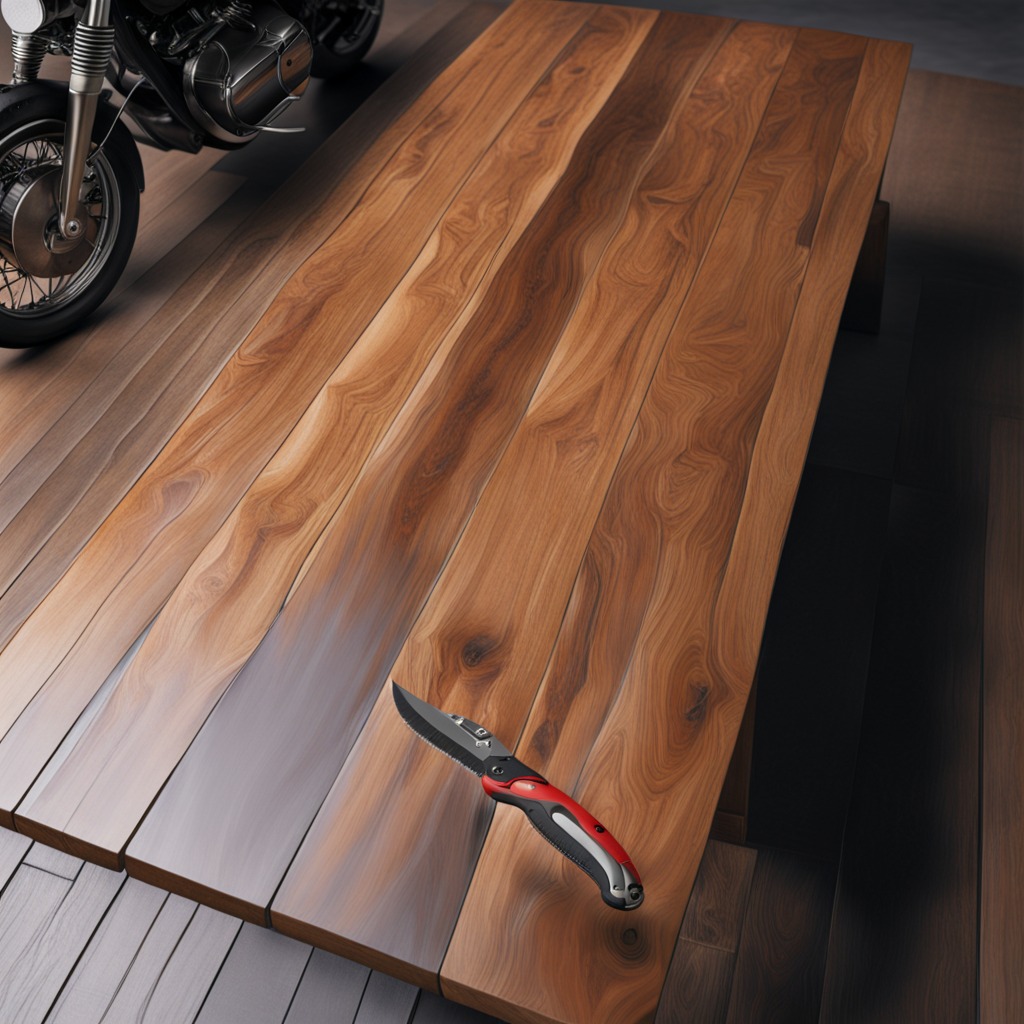
A utility knife is lying on the table.